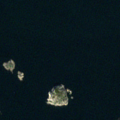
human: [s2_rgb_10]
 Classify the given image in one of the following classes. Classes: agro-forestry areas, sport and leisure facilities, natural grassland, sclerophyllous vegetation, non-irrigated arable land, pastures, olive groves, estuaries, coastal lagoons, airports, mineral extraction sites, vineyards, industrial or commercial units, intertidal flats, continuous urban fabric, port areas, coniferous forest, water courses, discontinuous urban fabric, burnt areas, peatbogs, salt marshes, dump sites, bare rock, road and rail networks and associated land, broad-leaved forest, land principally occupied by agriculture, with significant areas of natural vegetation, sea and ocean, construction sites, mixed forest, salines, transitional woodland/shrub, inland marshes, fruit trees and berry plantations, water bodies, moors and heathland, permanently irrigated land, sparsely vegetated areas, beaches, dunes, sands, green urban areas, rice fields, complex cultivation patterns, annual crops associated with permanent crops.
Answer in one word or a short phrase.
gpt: sea and ocean